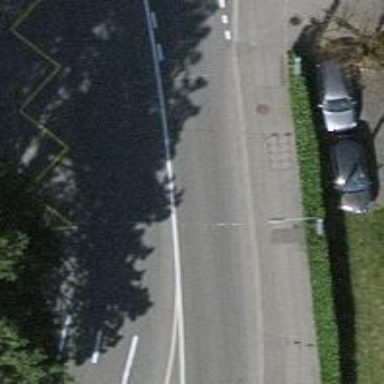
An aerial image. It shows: Trolleybus stop position for public transport.